Question: I've installed Sql Server 2008 R2 Express Advanced SP1 for my client including Reporting Services.
I've configured the Reporting Services but when opening Management Studio I can't open the Reporting Services..
Is this a missing feature in Expres or is there something wrong?

Sql Server version 10.50.2500.0 on Windows SBS 2011 standard.
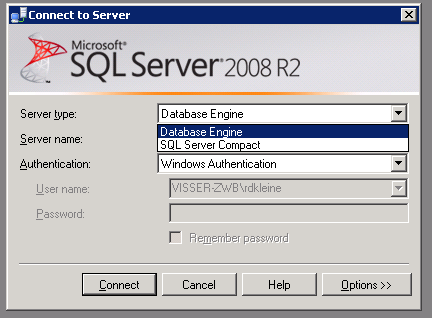
Answer: You cannot use Management Studio Express to manage Reporting Services: <URL>